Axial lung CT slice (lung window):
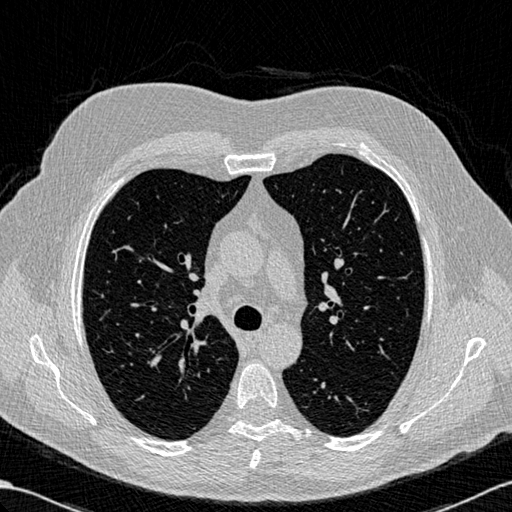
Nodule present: no